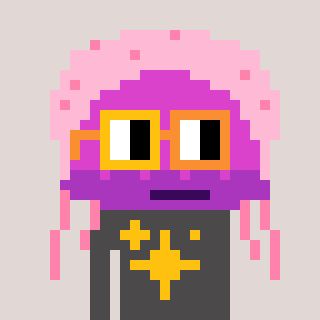
a pixel art character with square yellow and orange glasses, a jellyfish-shaped head and a grayscale-colored body on a warm background